Brain MRI, t2w sequence, axial 2D slice.
Patient: age 50, sex M, weight 90 kg, height 1.9 m
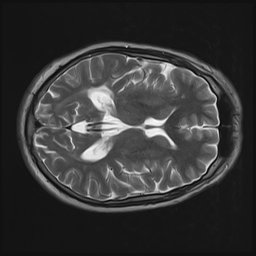